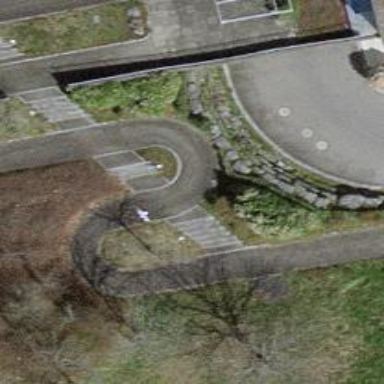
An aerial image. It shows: Road with steps.